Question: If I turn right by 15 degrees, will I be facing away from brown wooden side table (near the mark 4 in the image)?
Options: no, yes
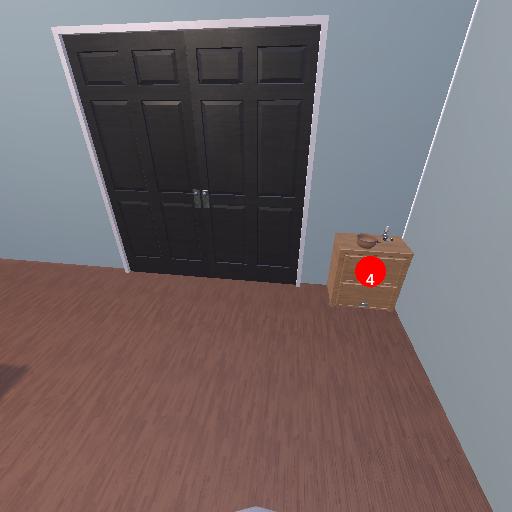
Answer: no